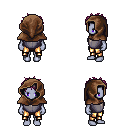
a pixel art fantasy rpg character, female body template, dark elf, purple skin, steel chest armor, gold greaves, pink bedhead hairstyle, cloth hood, four views (front, back, left, right), 2x2 character sprite sheet, small pixel art, hard edges, no anti-aliasing